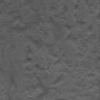
Label: not_dusty